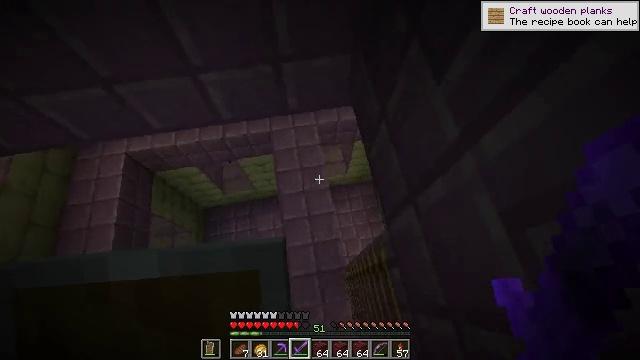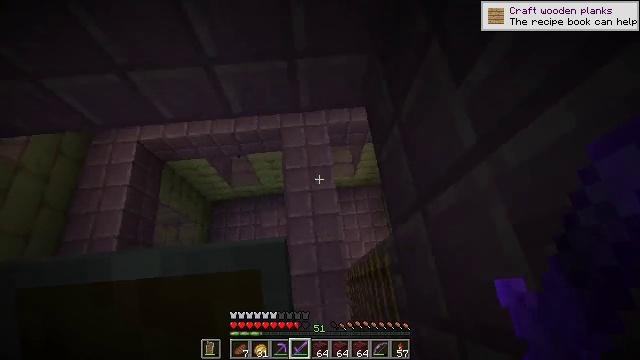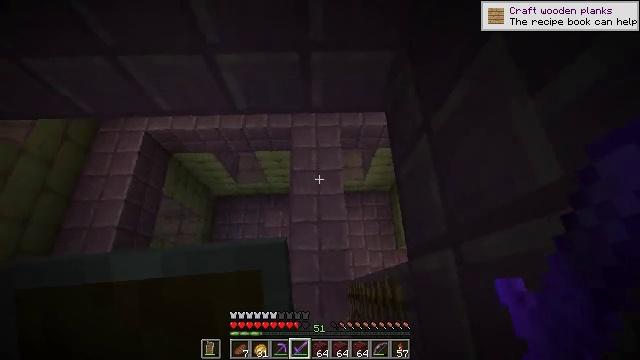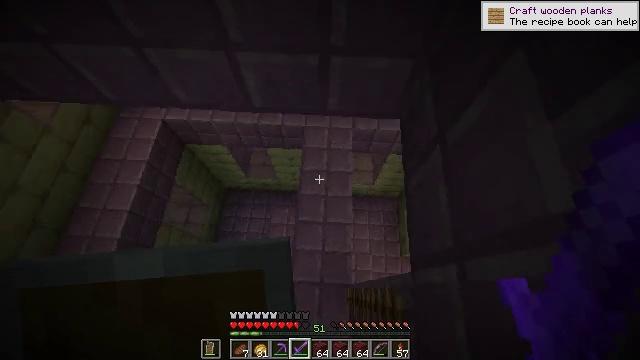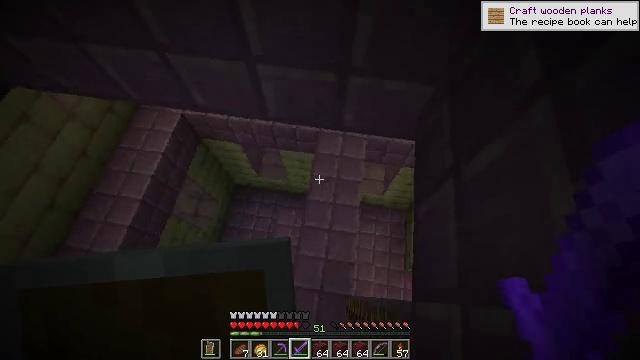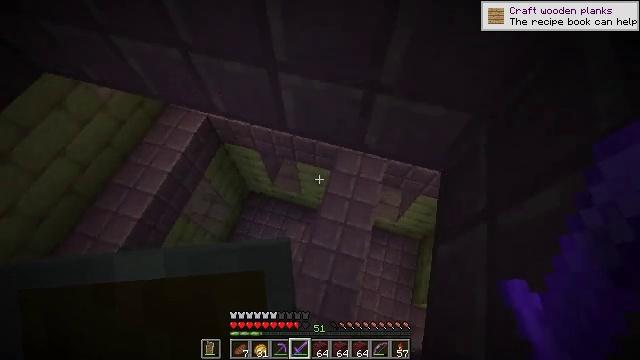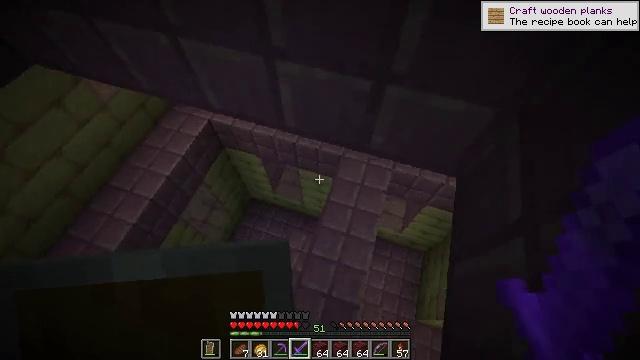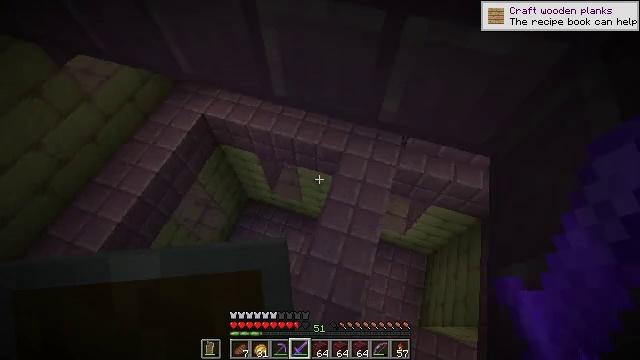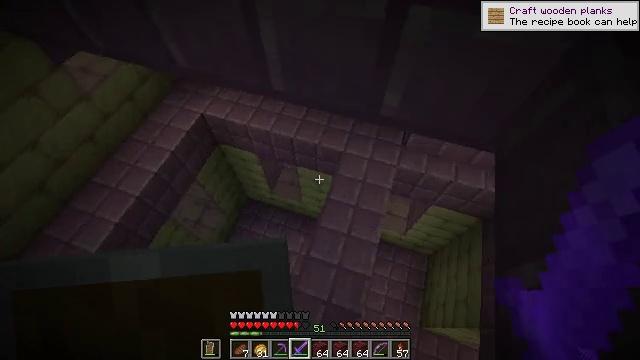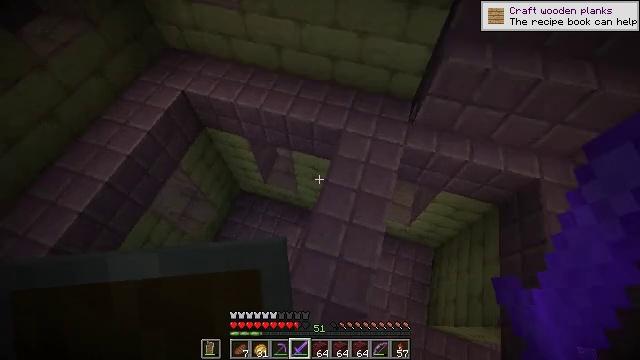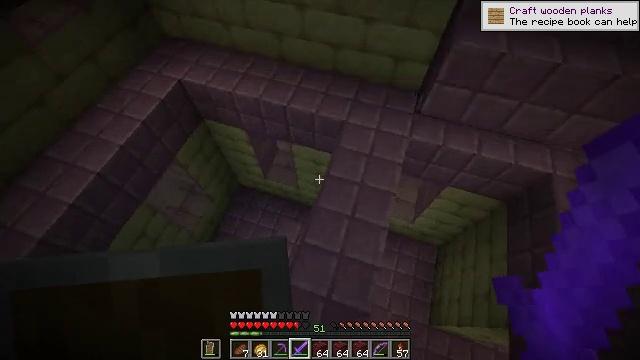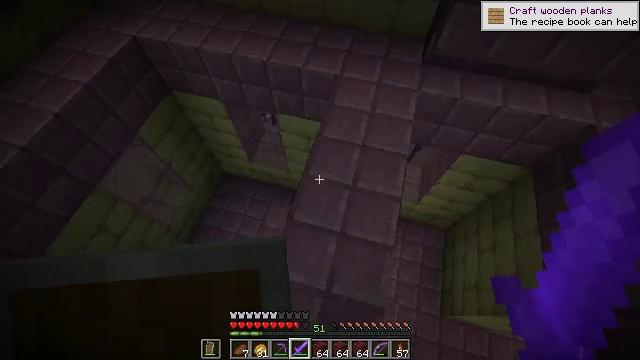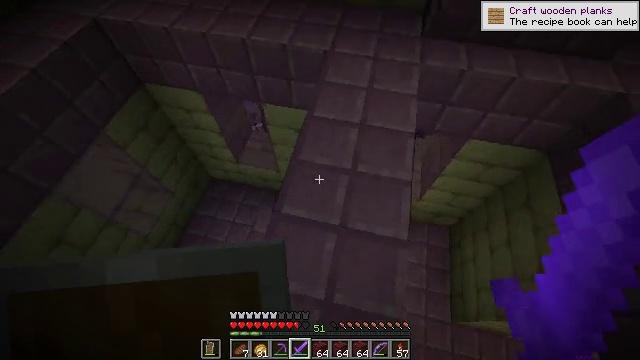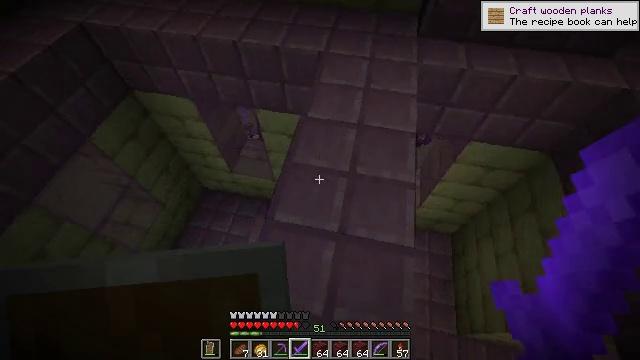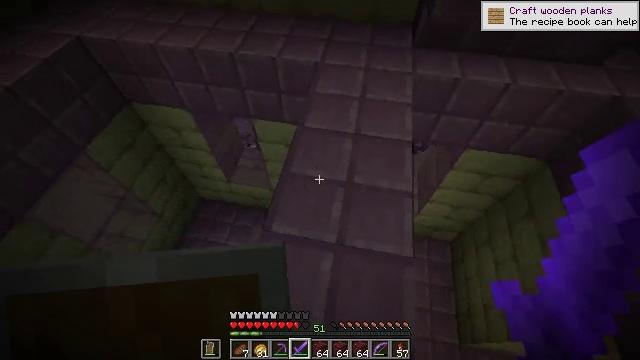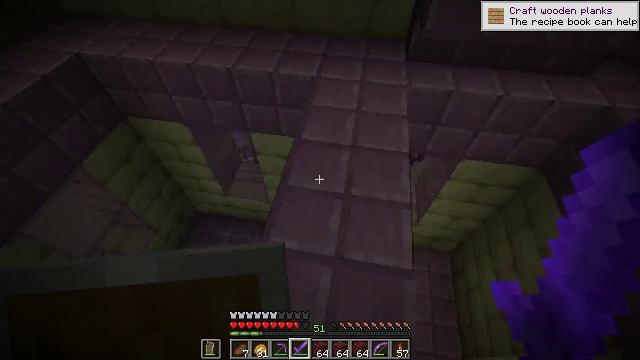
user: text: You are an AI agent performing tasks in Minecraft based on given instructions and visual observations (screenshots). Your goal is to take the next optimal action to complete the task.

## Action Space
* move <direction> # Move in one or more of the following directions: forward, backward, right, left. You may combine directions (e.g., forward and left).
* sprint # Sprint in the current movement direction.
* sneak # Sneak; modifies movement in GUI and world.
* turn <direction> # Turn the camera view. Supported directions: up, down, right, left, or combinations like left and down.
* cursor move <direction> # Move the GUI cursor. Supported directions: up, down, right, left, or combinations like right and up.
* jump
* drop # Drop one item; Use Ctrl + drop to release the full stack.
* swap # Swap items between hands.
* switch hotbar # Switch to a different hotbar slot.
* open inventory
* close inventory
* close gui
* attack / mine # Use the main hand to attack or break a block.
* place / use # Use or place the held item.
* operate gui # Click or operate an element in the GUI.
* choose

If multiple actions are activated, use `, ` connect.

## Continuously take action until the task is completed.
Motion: motion action
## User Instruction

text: Break the purpur slab from a structure.
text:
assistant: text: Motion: turn left
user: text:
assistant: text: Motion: turn left
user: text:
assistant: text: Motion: turn left
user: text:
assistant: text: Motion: turn left
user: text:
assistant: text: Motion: turn left and up
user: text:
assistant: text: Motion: turn left and up
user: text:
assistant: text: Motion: no_op
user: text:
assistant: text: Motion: no_op
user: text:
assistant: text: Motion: no_op
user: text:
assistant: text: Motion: no_op
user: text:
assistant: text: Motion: turn right and down
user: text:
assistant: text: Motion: turn right and up
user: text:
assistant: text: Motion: turn right and up
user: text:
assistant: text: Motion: turn up
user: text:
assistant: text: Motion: turn up
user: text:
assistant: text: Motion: move forward, turn up
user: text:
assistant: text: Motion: move forward, turn up
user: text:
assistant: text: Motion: move forward, turn up
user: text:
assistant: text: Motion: move forward, turn up
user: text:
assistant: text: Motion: move forward, turn up
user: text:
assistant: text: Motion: move forward, turn up
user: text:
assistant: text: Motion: move forward, turn up
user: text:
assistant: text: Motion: move forward
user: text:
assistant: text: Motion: move forward
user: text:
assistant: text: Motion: move forward
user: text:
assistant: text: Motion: move forward, turn left
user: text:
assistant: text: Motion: move forward and move right, turn left
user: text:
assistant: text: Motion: move forward and move right, turn left and up
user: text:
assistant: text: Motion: move forward and move right, turn left and up
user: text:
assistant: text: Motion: move forward and move right, turn left